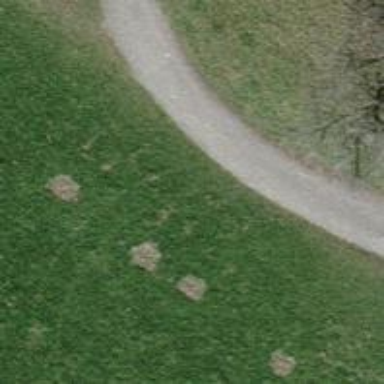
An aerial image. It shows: Track with ground surface of high quality.